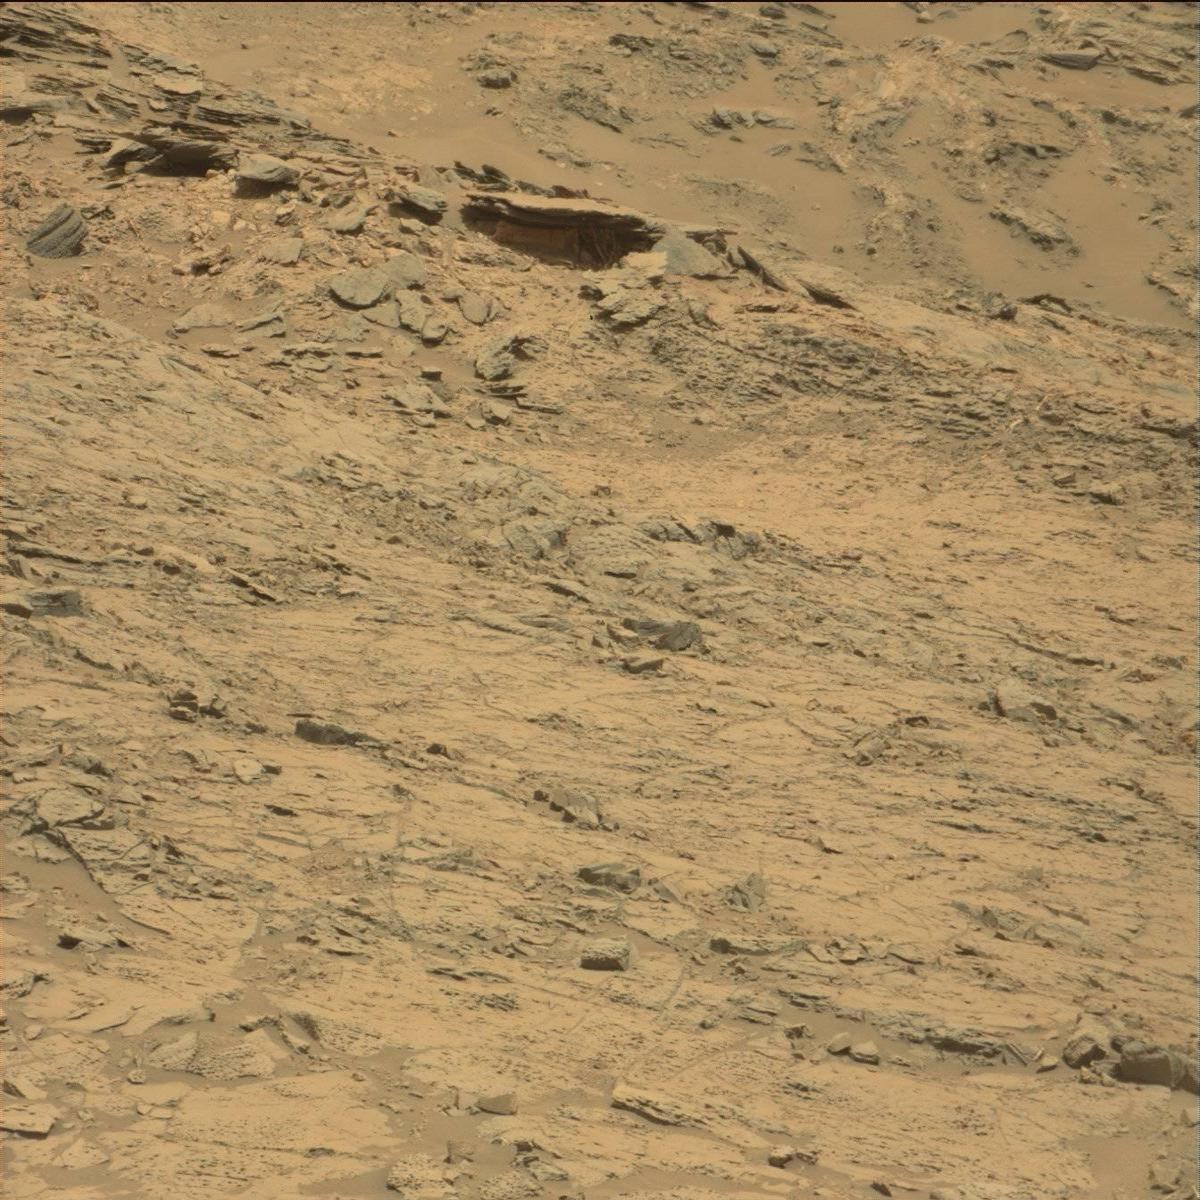
Terrain classes present: Bedrock, Rock, Sand / Soil